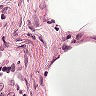
Metastatic tissue present: no